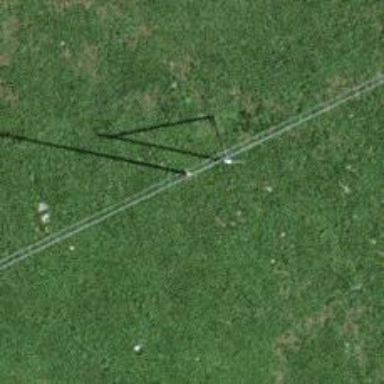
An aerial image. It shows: Minor power line.